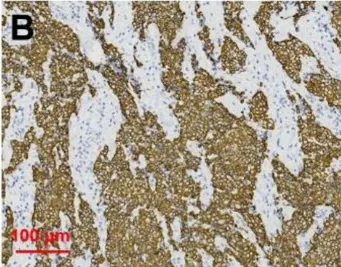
Immunohistochemical staining of primary squamous cell carcinoma of the thyroid (magnification x 200). CK5/6.
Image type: pathology (immunostaining)